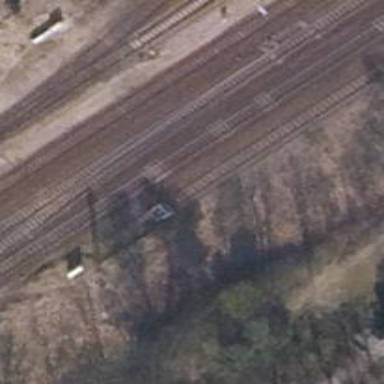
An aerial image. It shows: Railway siding for service.